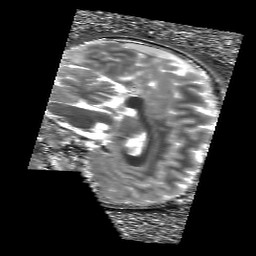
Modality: T1map
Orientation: sagittal
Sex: female
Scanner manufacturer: siemens
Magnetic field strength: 3 T
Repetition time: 5 s
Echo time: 0.00355 s